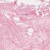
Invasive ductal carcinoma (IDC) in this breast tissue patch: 0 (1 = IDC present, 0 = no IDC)